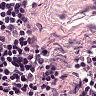
Metastatic tissue present: no